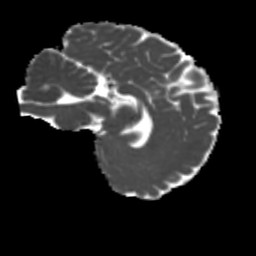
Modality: MD
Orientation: sagittal
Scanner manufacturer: siemens
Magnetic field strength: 3 T
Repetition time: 4 s
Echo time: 0.0594 s